Aerial crown-view tile of a tropical tree (Barro Colorado Island, Panama), acquired 20240918:
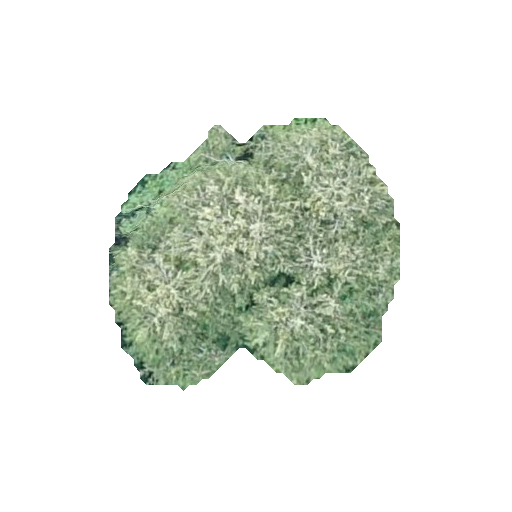
Species: Quararibea stenophylla
GBIF accepted scientific name: Quararibea stenophylla
Crown area: 95.177 m²